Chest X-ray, PA view. Patient: 13 years old, sex F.
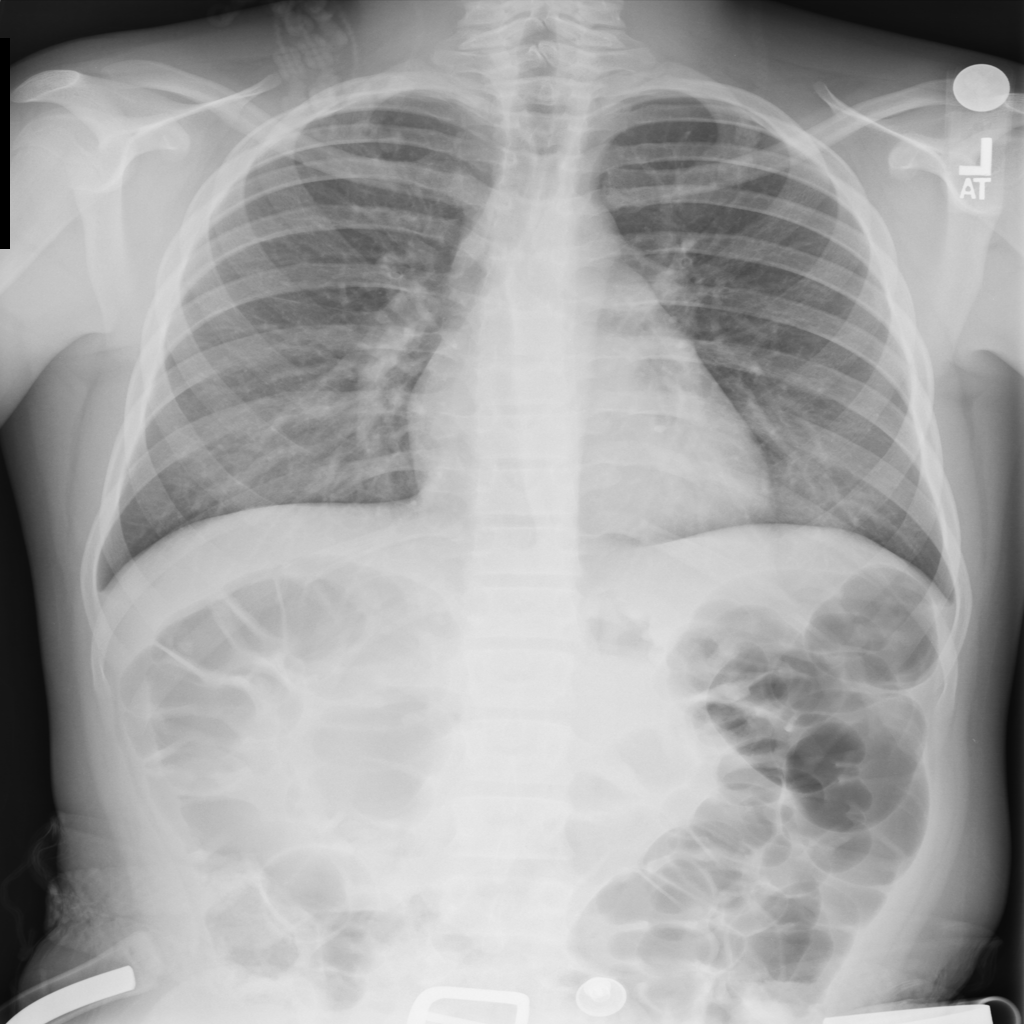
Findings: No Finding